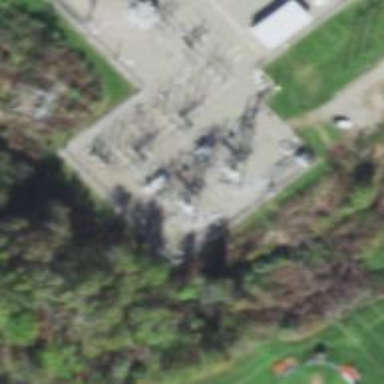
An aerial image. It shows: Switch used for power control.